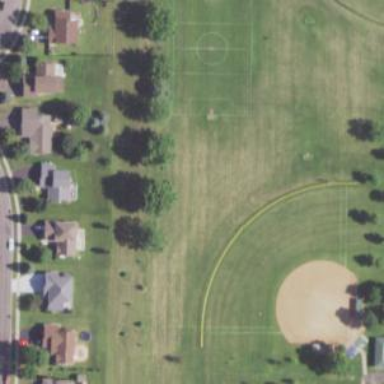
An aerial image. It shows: Compacted softball pitch for leisure land.